Interaction volume radius: 10 \u00c5
Interaction volume height: 15 \u00c5
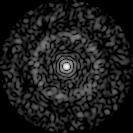
Disorder parameter: 0.8071